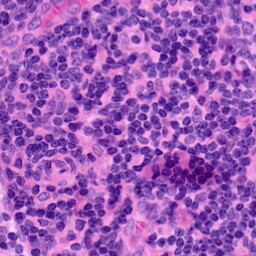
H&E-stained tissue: LymphNode